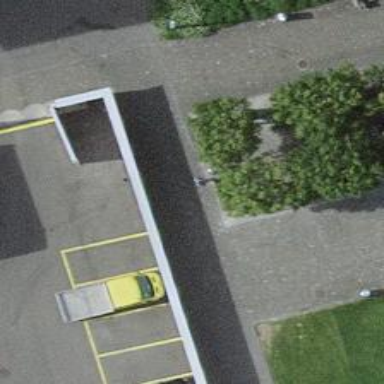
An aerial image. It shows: Concrete bench.